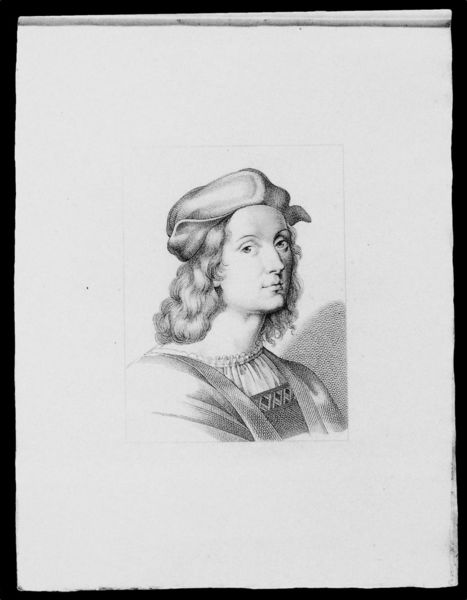
Titel: Bildniss Raphaels aus “Leben Raphael Sanzio’s von Urbino in zwölf Bildern”
Künstler: Franz Riepenhausen
Schlagwörter: mann, hut, nase, skizze, zeichnung, muster, augen, porträt, gewand, lange haare, büste, entwurf